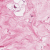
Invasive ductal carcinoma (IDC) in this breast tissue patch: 0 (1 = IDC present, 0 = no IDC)